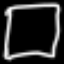
Label: square